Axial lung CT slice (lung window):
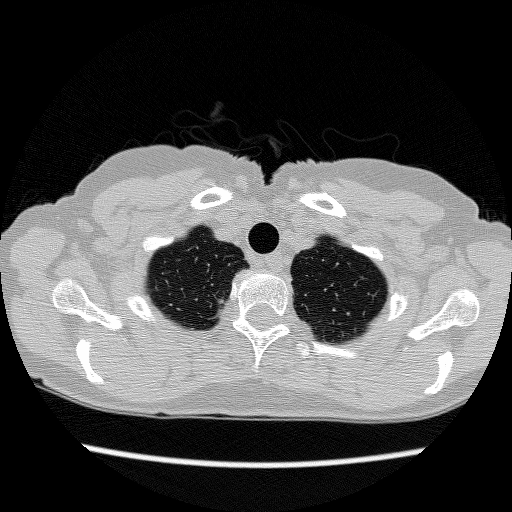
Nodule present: no